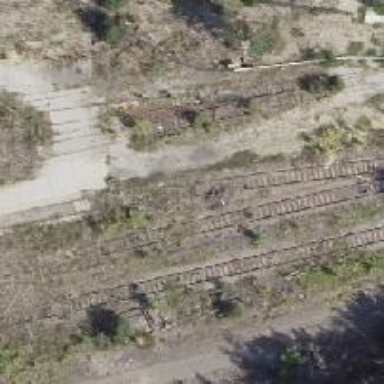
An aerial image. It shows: Abandoned railway yard.